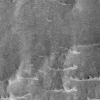
Atmospheric dust classification: not_dusty